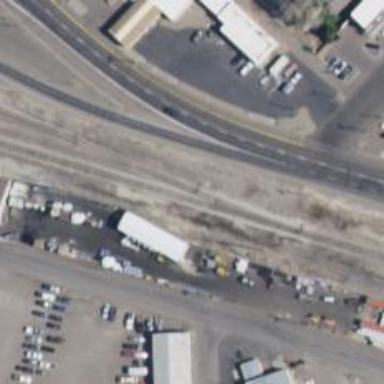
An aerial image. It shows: Railway yard in service.